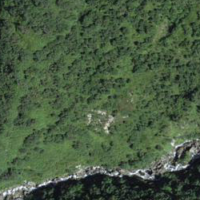
EUNIS habitat code: 26
Species observed at this site:
Achillea macrophylla